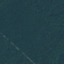
Land use / land cover: Forest